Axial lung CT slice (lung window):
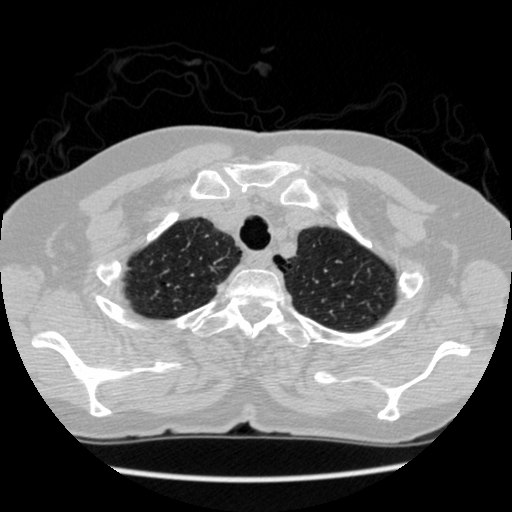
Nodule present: no